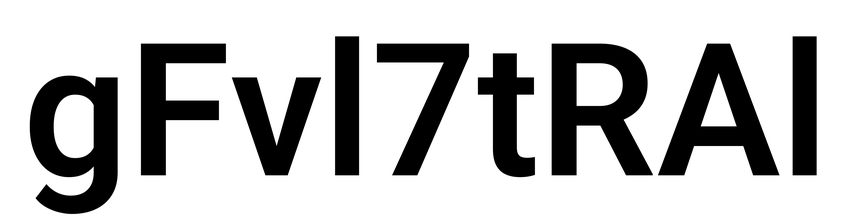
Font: Roboto_SemiBold